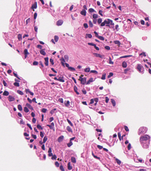
Tumor epithelial tissue: no
Tumor-associated stroma tissue: no
Normal tissue: yes